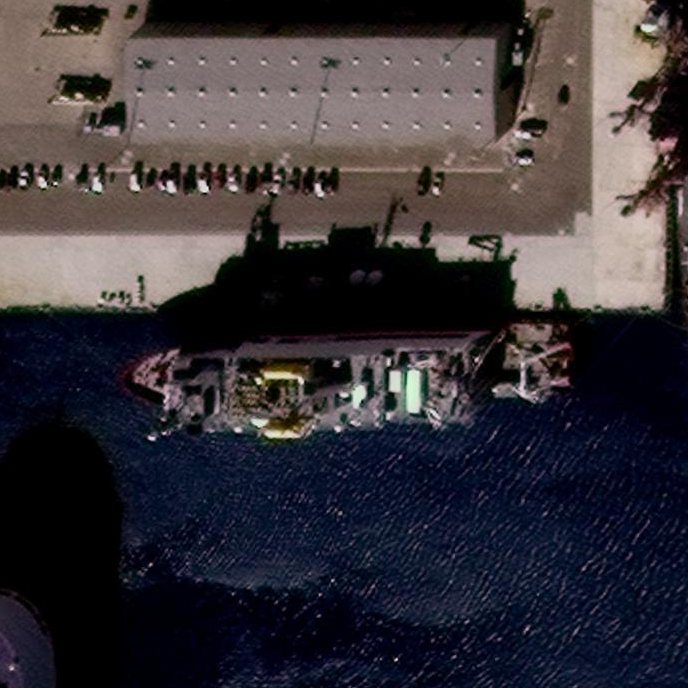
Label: civil